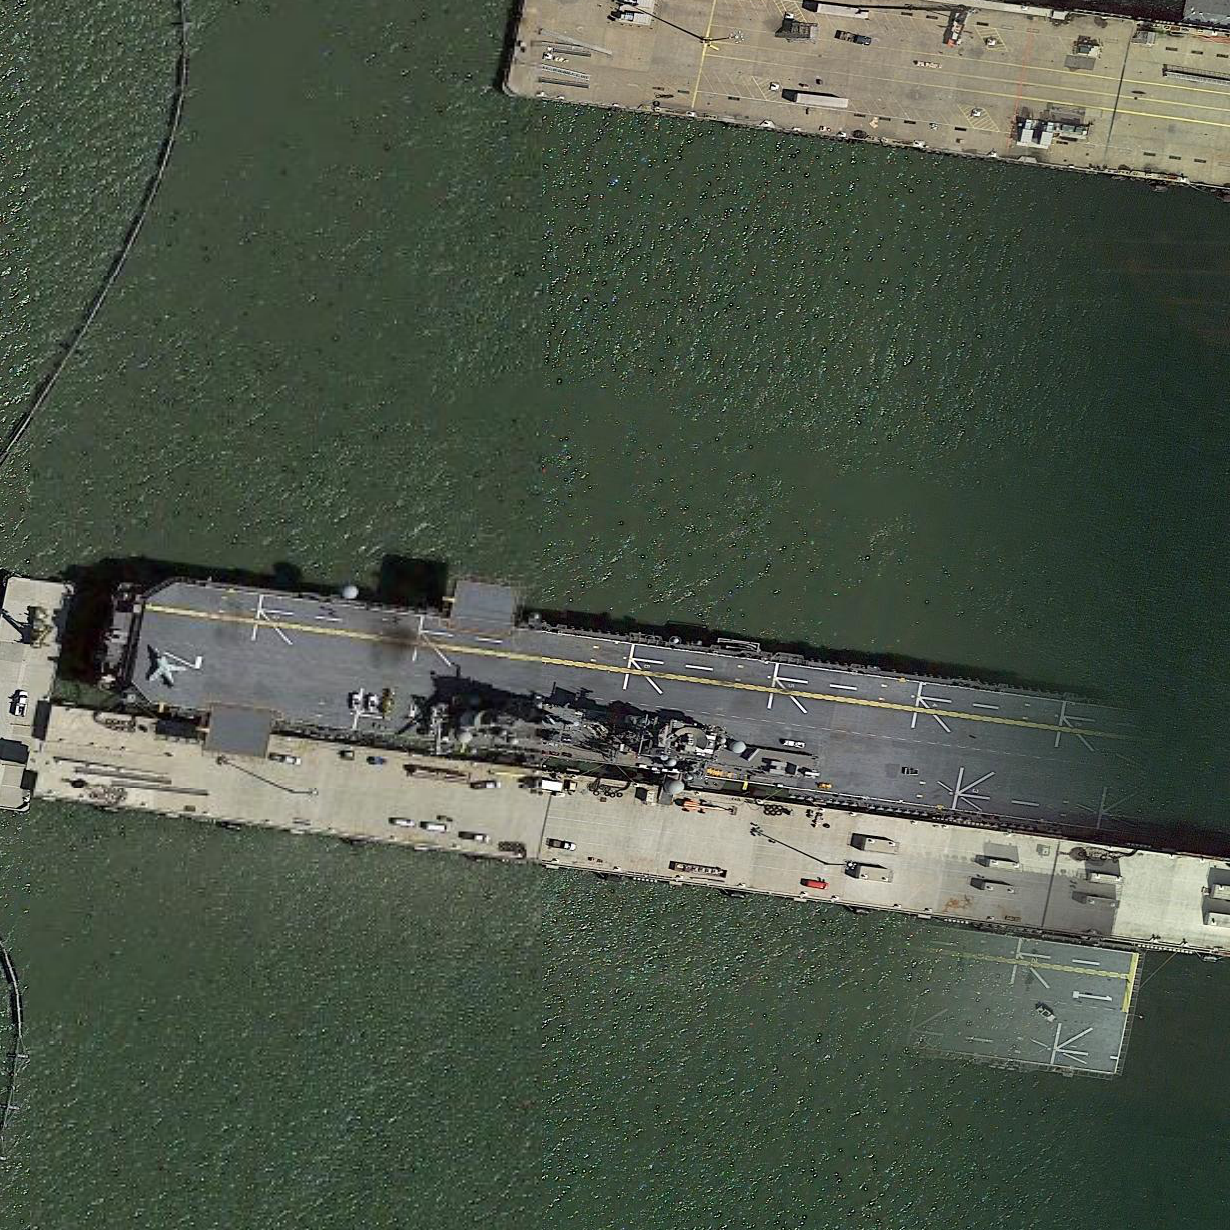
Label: assault